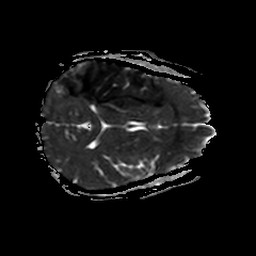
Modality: ADC
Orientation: axial
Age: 41
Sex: female
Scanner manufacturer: philips
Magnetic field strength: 3 T
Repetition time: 3.082 s
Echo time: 0.076 s